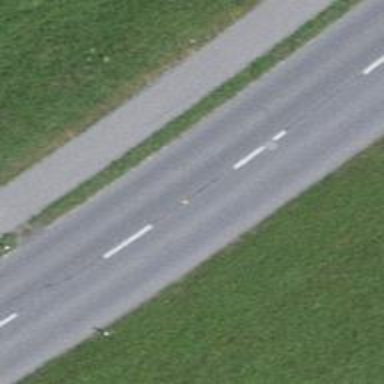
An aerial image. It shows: Secondary road with asphalt surface.